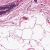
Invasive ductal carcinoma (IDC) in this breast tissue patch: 0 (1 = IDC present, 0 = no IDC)